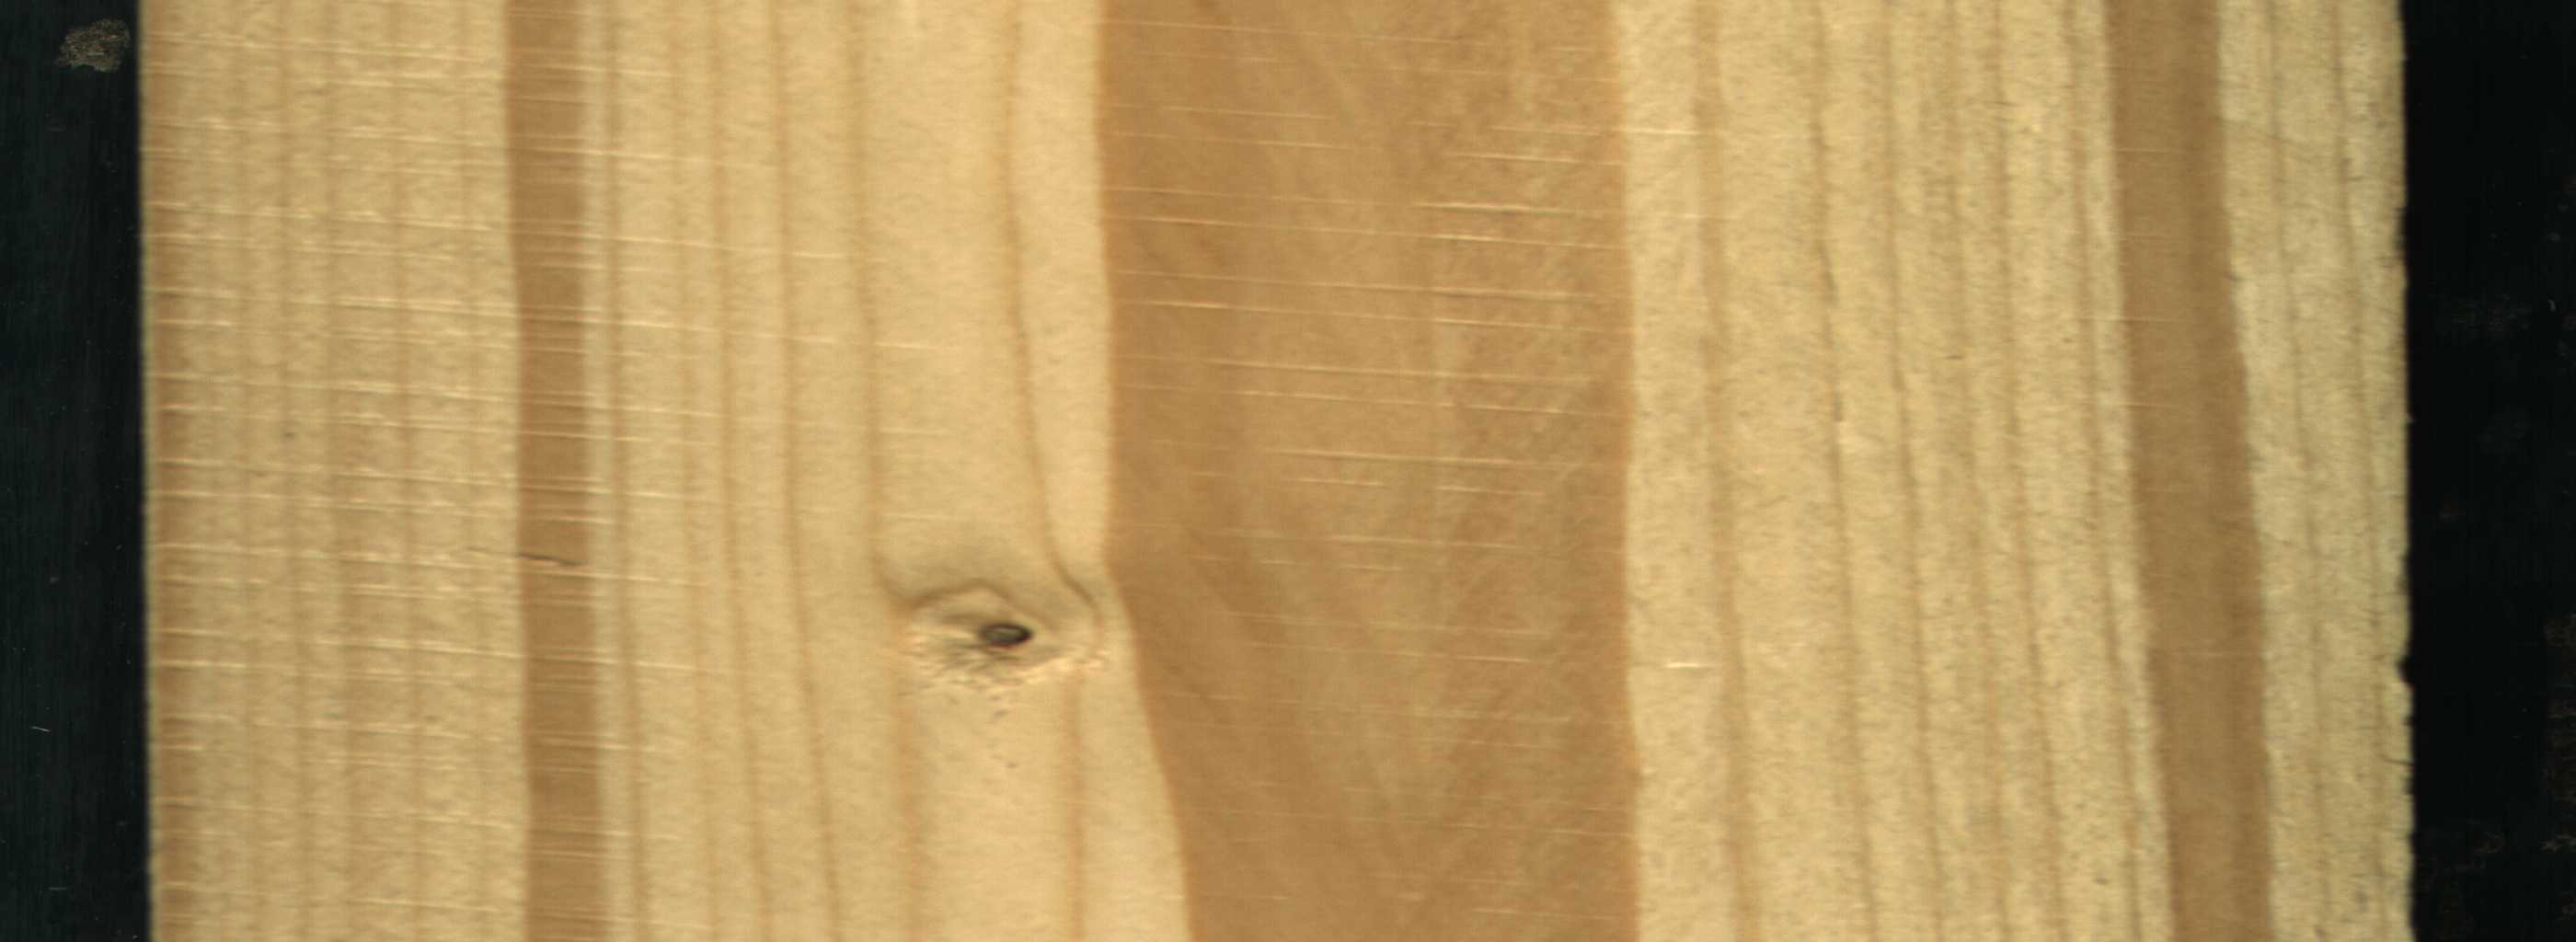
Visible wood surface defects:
Quartzity
Quartzity
Dead_Knot